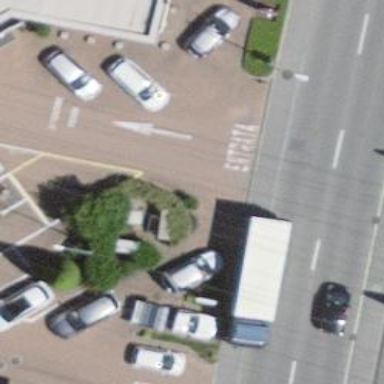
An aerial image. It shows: Fuel station.